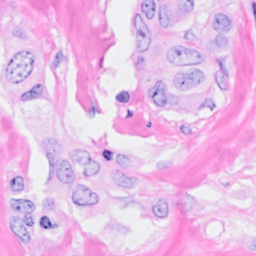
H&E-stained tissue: Breast